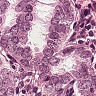
Metastatic tissue present: yes